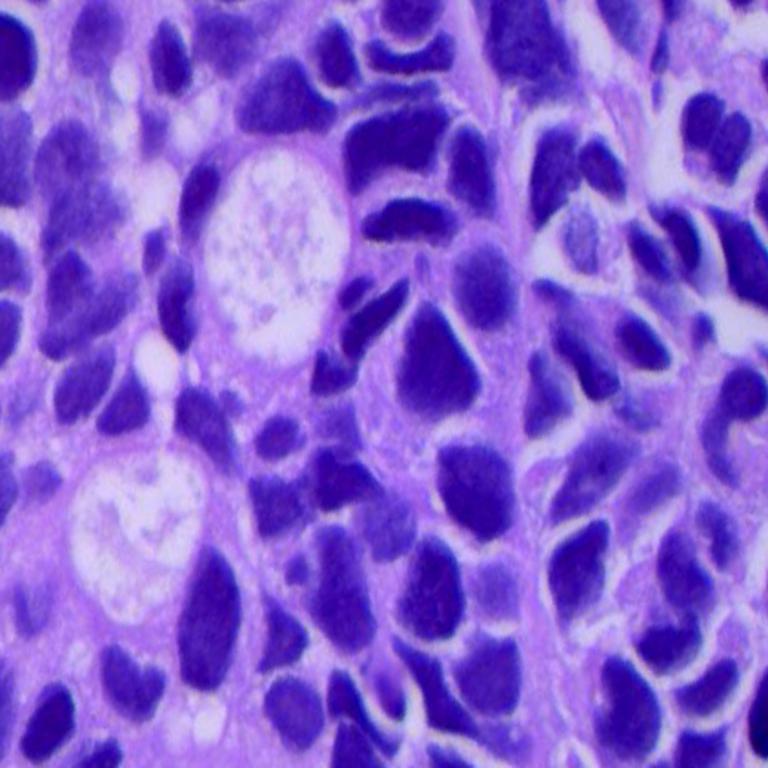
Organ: lung
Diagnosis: adenocarcinomas